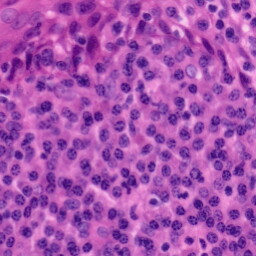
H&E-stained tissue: Tonsil